Aerial crown-view tile of a tropical tree (Barro Colorado Island, Panama), acquired 20240918:
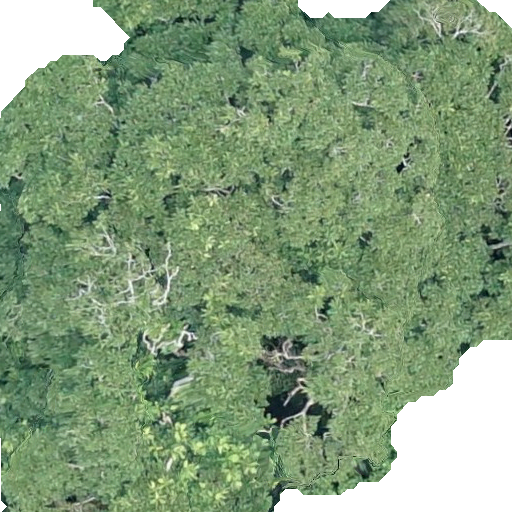
Species: Dipteryx oleifera
GBIF accepted scientific name: Dipteryx oleifera
Crown area: 463.695 m²